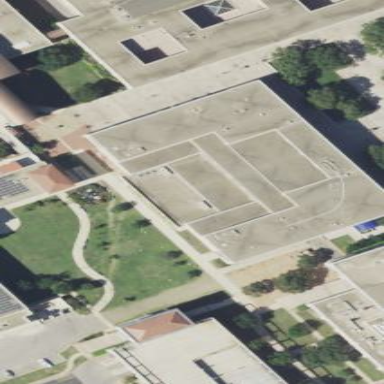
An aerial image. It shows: University building.